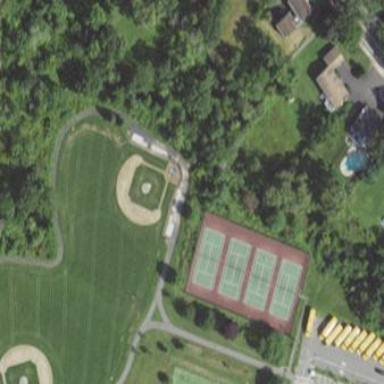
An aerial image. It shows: Baseball pitch for leisure and sports activities.